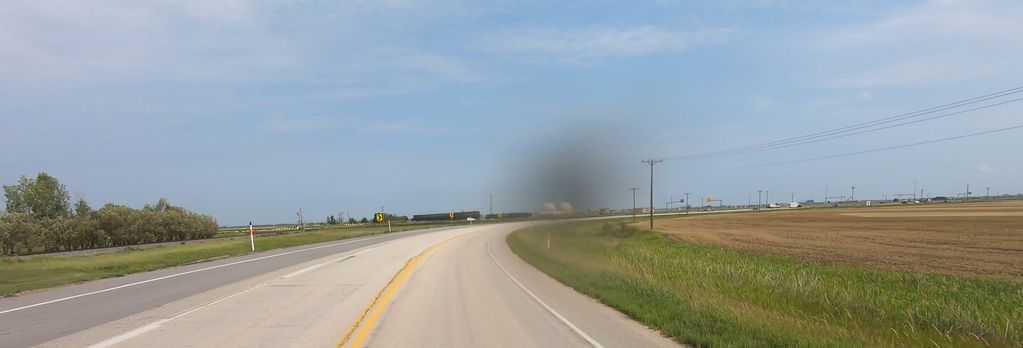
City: winnipeg